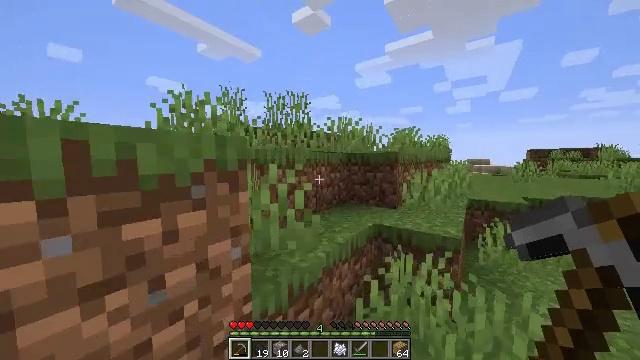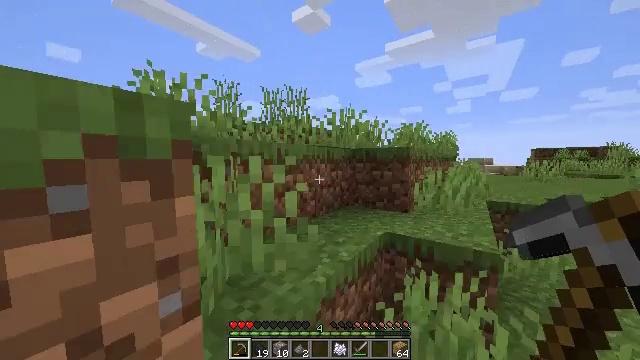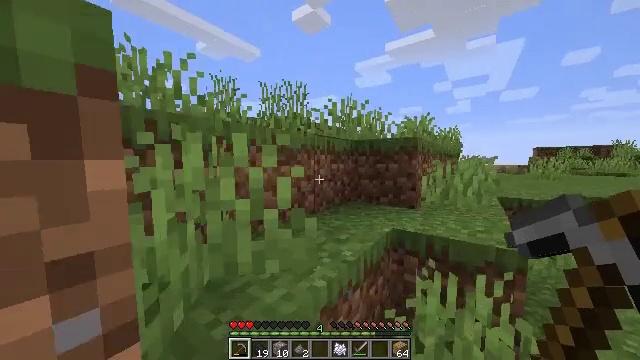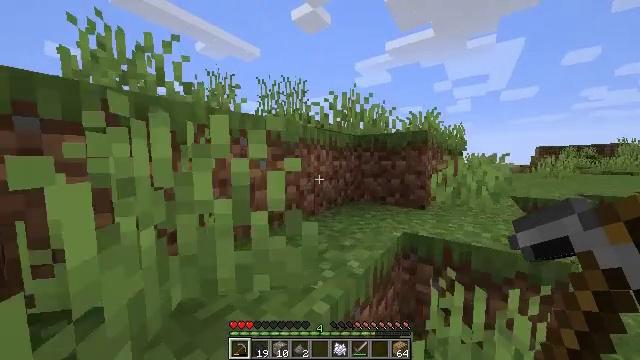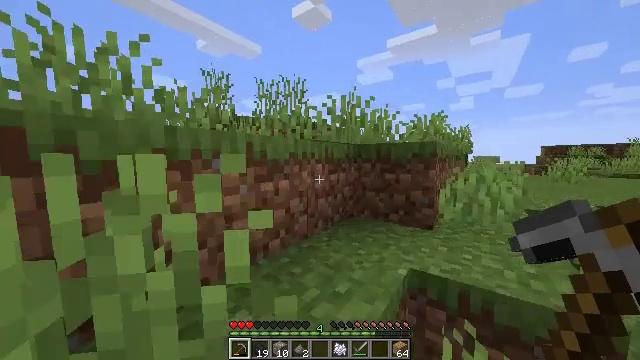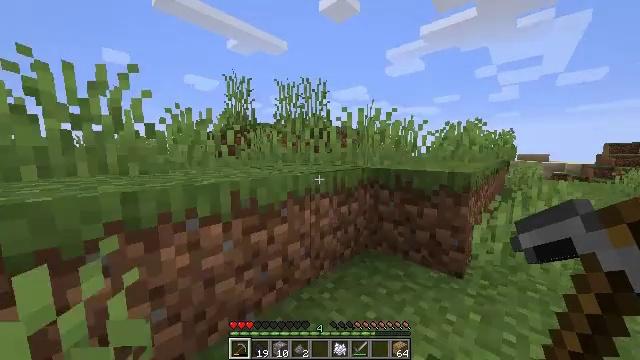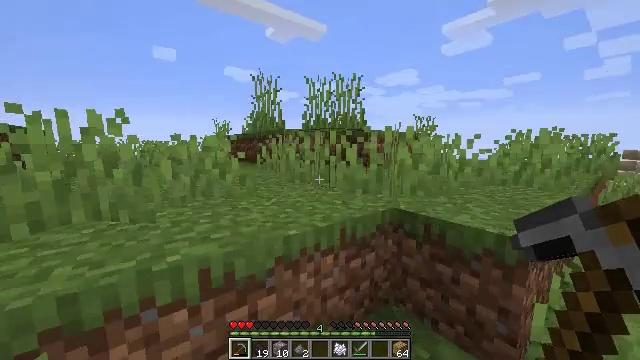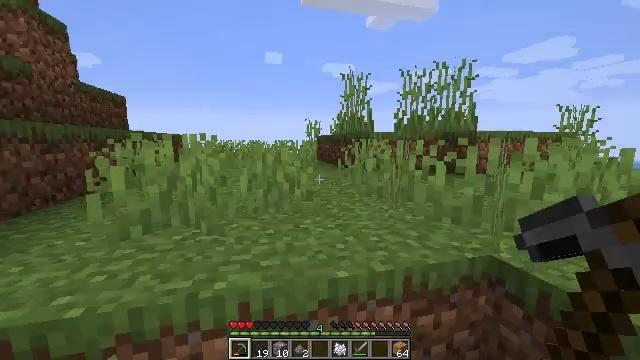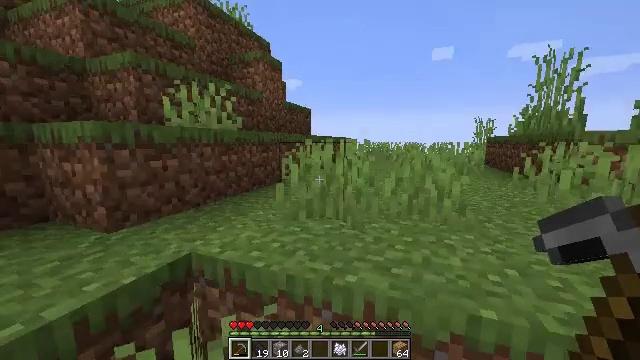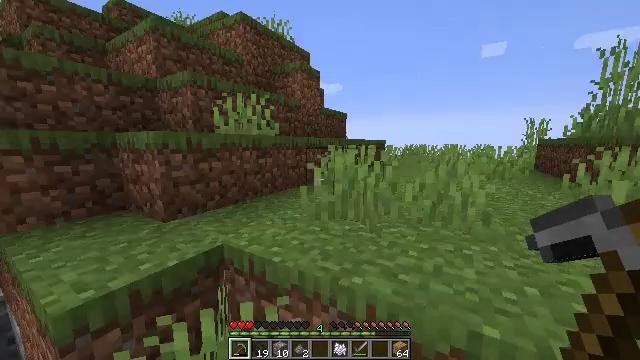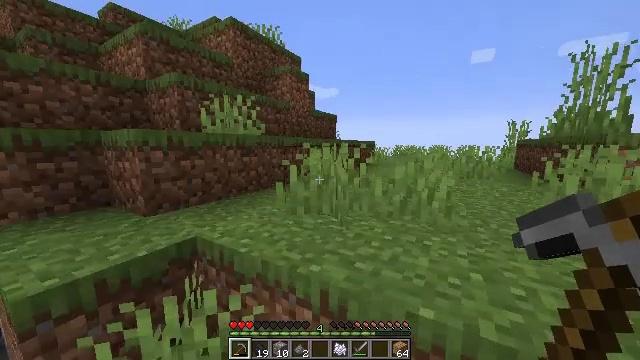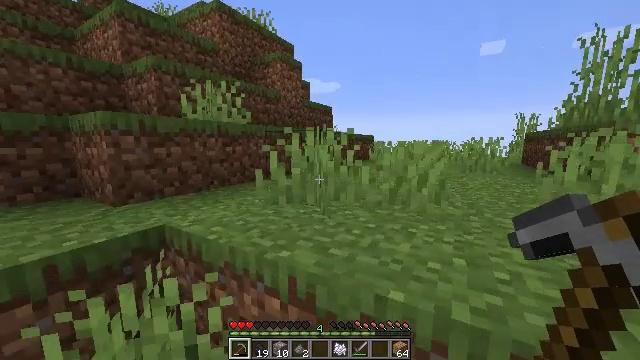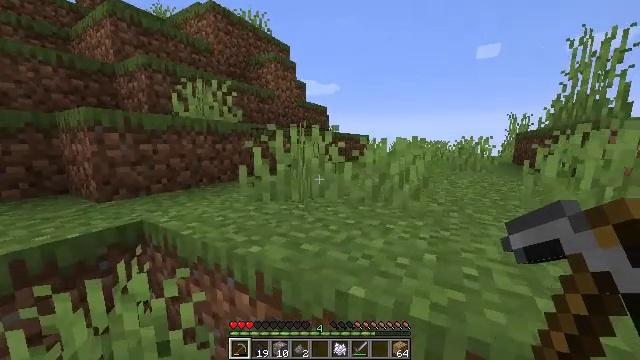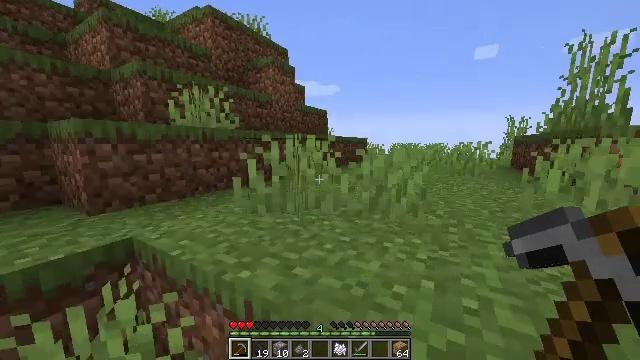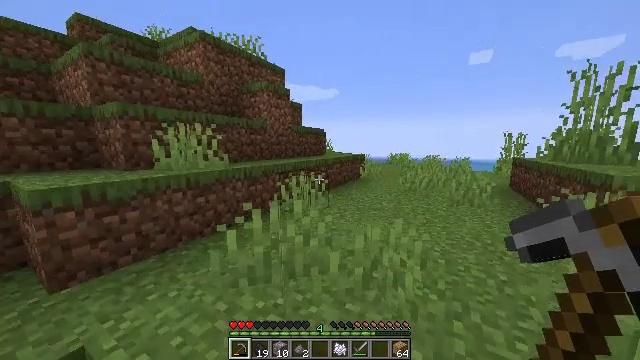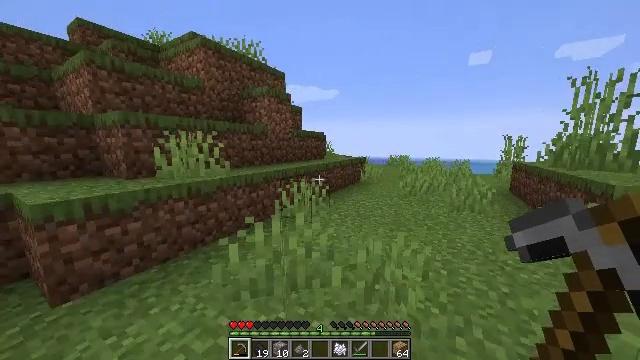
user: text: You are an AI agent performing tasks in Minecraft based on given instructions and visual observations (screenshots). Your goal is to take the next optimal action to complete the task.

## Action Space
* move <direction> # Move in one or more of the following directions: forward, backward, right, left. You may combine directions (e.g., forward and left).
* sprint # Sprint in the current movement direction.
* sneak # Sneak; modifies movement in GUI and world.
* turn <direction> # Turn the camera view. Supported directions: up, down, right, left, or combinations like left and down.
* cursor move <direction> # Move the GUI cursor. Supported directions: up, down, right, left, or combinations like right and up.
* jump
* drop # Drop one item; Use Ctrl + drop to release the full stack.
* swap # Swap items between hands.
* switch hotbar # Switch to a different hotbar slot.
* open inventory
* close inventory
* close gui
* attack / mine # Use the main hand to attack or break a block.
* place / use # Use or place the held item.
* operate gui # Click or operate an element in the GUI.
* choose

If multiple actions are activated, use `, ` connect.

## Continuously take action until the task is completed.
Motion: motion action
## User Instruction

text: Cook cod with the furnace.
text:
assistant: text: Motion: move forward, sprint
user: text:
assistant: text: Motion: move forward, sprint
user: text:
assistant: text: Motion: move forward, sprint
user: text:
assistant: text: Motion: move forward, sprint, jump
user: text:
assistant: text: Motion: move forward, sprint, turn left and down, jump
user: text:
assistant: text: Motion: move forward, sprint, turn left and down, jump
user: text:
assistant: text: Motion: move forward, sprint, turn left, jump
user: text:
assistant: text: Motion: move forward, sprint, turn left, jump
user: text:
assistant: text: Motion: move forward, sprint, turn left
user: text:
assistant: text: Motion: move forward, sprint
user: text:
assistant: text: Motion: move forward, sprint
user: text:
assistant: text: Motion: move forward, sprint
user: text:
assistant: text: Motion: move forward, sprint, jump
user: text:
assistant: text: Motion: move forward, sprint, jump
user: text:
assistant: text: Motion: move forward, sprint, jump
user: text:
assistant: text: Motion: move forward, sprint, jump
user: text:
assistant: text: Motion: move forward, sprint, turn right and down
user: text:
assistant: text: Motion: move forward, sprint
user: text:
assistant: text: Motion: move forward, sprint, turn right
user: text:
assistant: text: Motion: move forward, sprint, turn right
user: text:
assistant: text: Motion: move forward, sprint
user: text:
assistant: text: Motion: move forward, sprint
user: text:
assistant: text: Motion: move forward, sprint, jump
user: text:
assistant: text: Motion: move forward, sprint, jump
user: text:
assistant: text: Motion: move forward, sprint, turn right, jump
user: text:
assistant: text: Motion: move forward, sprint, turn right, jump
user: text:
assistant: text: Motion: move forward, sprint, turn right, jump
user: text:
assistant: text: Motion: move forward, sprint, jump
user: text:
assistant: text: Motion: move forward, sprint
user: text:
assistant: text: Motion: move forward, sprint